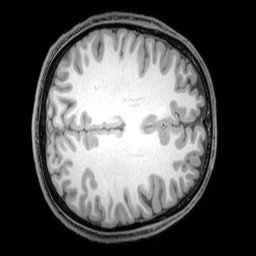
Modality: T1w
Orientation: axial
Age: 25
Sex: male
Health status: healthy
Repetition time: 0.081 s
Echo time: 0.037 s